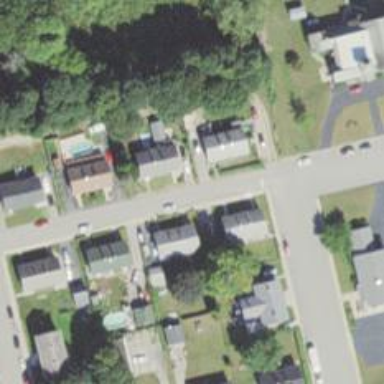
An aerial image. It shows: Residential driveway designated as service road.